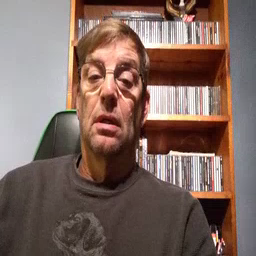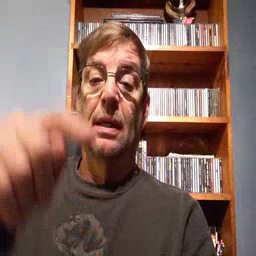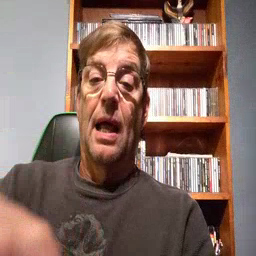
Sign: down